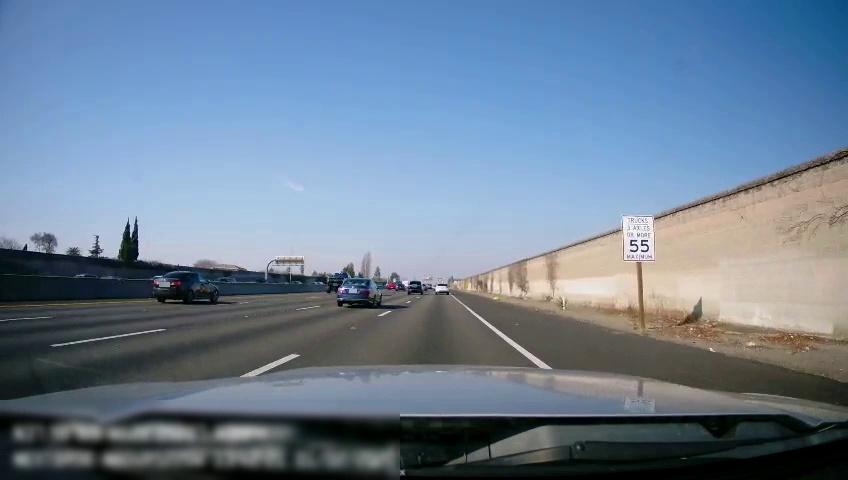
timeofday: Day
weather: Sunny
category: Drivable Space
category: Vehicles | SUV
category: Vehicles | SUV
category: Vehicles | Truck
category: Vehicles | Car
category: Vehicles | Car
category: Lanes | Current Lane
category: Lanes | Current Lane
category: Lanes | Alternate Lane
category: Lanes | Alternate Lane
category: Lanes | Alternate Lane
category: Traffic | Signs